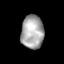
Tissue: skin
Cell type: Epithelial cells
Senescence score: 0.2197
Nuclear area (px): 742
Mean DAPI intensity: 168.12